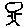
Label: tree